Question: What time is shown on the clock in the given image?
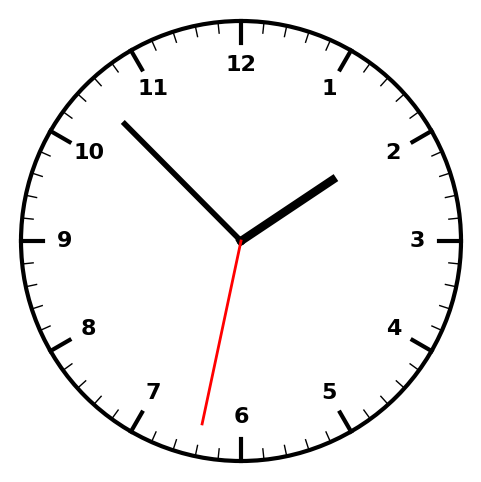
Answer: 01:52:32